Aerial crown-view tile of a tropical tree (Barro Colorado Island, Panama), acquired 20250217:
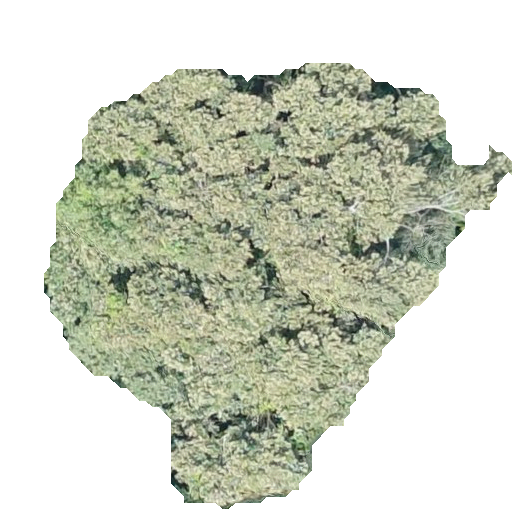
Species: Luehea seemannii
GBIF accepted scientific name: Luehea seemannii
Crown area: 191.622 m²